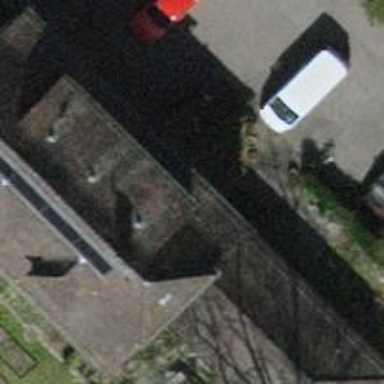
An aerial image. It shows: Building with tiled roof.